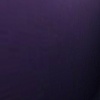
Label: space